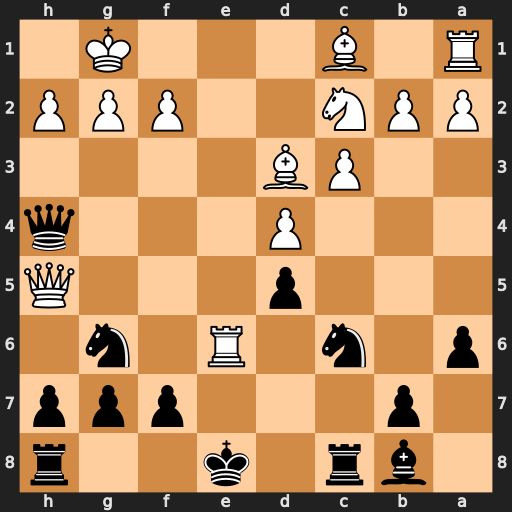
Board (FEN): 1br1k2r/1p3ppp/p1n1R1n1/3p3Q/3P3q/2PB4/PPN2PPP/R1B3K1
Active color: b
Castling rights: k
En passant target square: -
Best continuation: fxe6 Qxh4 Nxh4